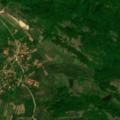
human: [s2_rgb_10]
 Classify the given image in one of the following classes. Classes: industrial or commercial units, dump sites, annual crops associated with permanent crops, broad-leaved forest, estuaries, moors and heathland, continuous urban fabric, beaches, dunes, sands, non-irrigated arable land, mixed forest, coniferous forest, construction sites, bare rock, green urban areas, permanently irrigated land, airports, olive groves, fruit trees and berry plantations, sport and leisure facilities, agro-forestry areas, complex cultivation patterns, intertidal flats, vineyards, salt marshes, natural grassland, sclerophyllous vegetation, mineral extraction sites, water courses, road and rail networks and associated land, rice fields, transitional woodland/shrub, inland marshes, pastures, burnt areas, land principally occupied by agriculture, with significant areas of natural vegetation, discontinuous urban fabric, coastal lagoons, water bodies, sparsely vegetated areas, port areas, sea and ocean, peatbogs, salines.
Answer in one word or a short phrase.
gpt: complex cultivation patterns, land principally occupied by agriculture, with significant areas of natural vegetation, broad-leaved forest, natural grassland, transitional woodland/shrub